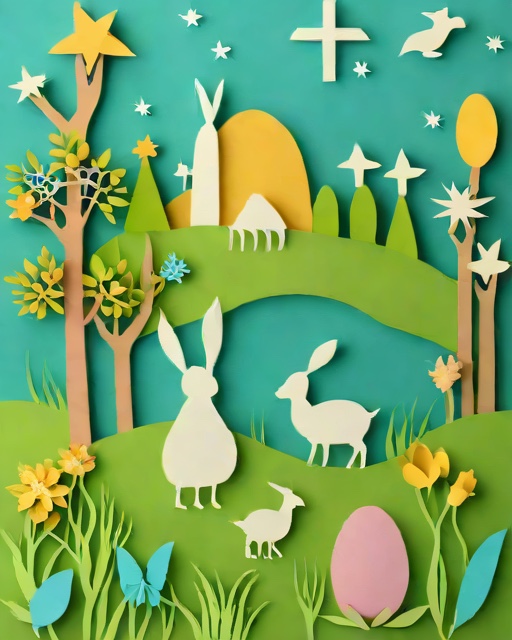
Category: Easter